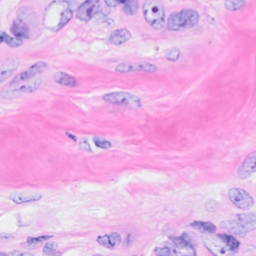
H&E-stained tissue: Breast